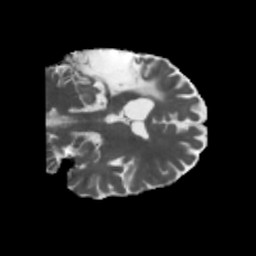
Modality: MD
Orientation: coronal
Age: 43
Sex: male
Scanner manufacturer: siemens
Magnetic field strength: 3 T
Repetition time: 5.47 s
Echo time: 0.0854 s